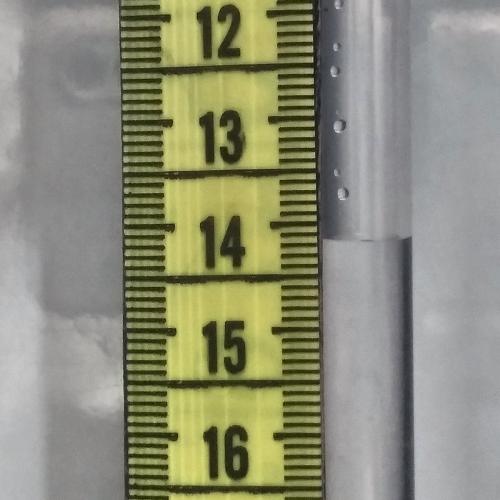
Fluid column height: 14.2 cm